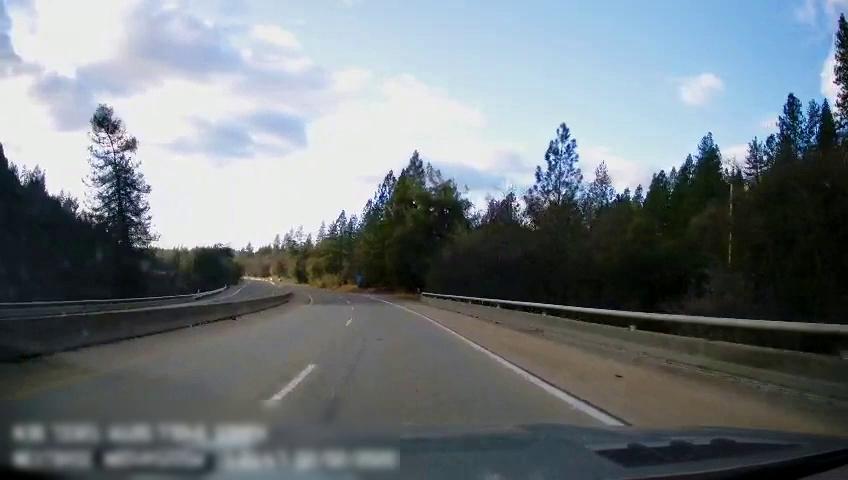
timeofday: Day
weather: Sunny
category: Drivable Space
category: Drivable Space
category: Lanes | Opposite Lane
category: Lanes | Alternate Lane
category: Lanes | Current Lane
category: Lanes | Alternate Lane